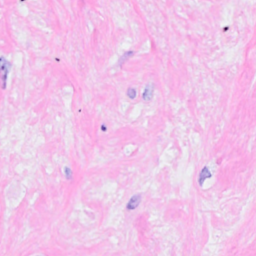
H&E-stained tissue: Breast